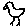
Label: bird